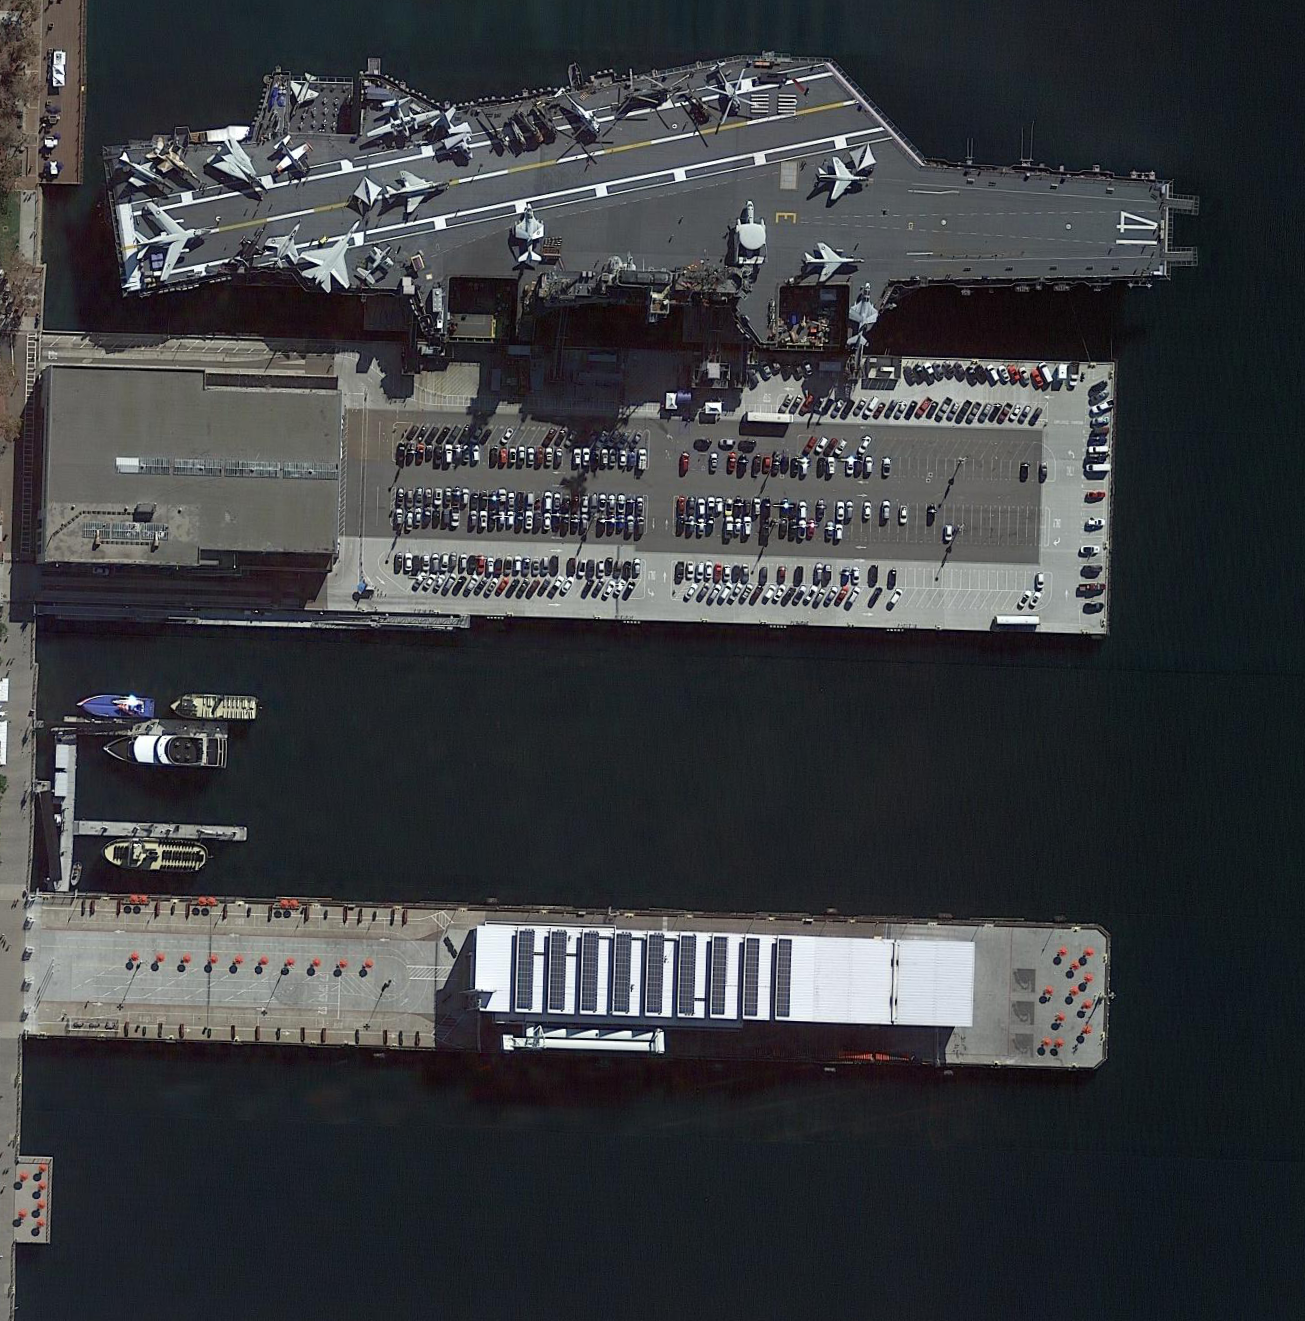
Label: aircraft_carrier